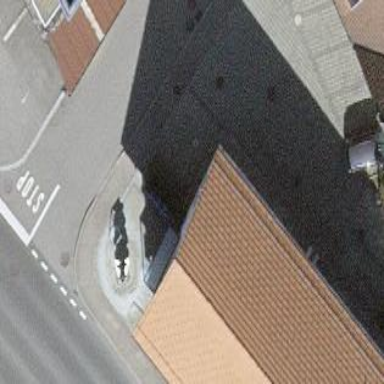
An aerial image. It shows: Building with light gray color.